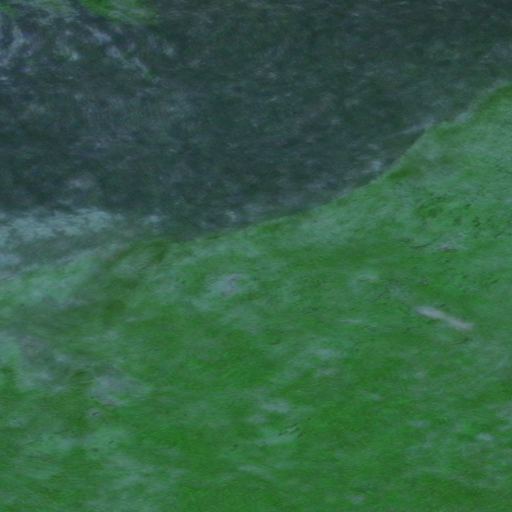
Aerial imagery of mountain in Alaska named Oval Mountain containing only unknown